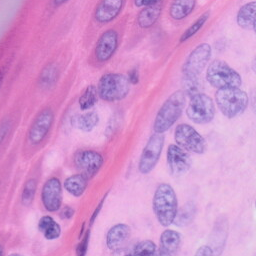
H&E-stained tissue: Skin